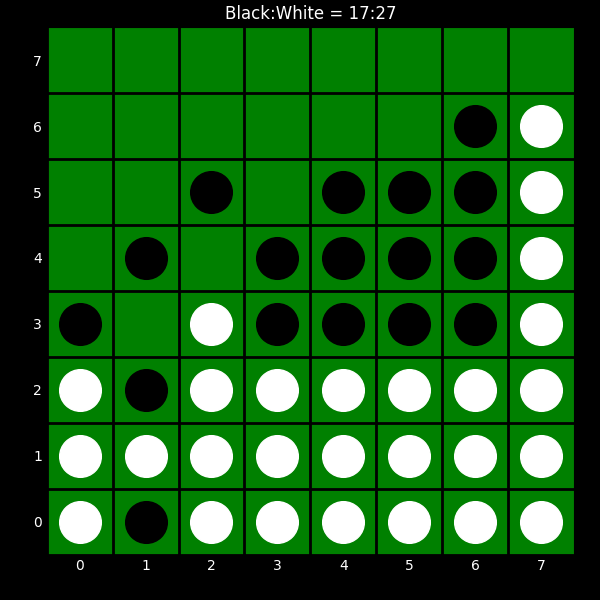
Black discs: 17
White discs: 27